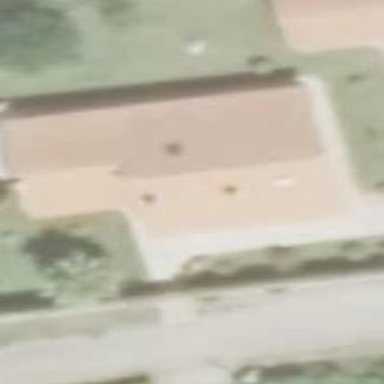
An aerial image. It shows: Simple house.